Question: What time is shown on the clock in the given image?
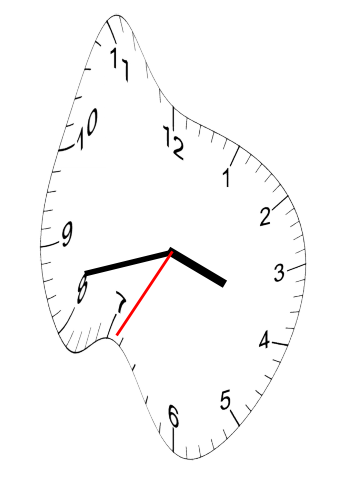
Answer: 03:42:35